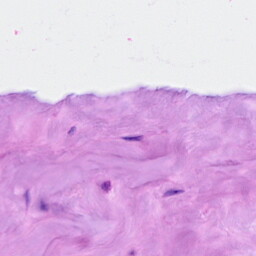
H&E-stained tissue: Breast